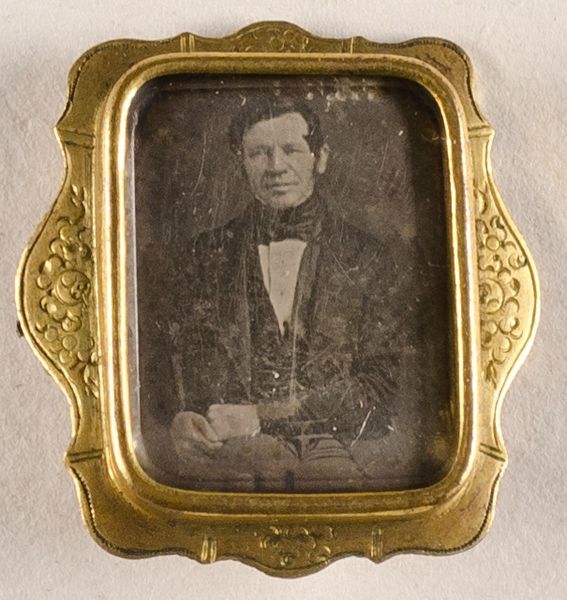
Titel: Unbekannter Mann
Standort: Hamburg
Institution: Museum für Kunst und Gewerbe Hamburg
Schlagwörter: mann, portrait, figur, foto, fotografie, photographie, photo, gerahmt, lichtbild, daguerreotypie, bildwerke, angewandte und bildende kunst, hessische systematik, porträt, porträtfotografie, porträtphotographie, hüftbild